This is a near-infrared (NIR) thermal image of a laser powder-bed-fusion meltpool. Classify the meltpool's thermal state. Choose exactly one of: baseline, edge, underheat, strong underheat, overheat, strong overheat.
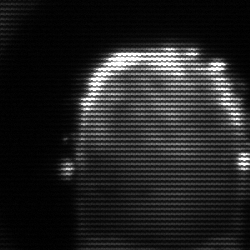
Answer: baseline